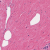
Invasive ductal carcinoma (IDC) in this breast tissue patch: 0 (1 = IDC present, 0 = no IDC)